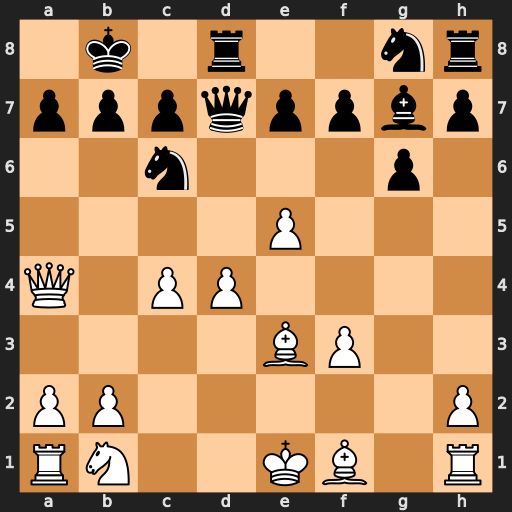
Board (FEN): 1k1r2nr/pppqppbp/2n3p1/4P3/Q1PP4/4BP2/PP5P/RN2KB1R
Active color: w
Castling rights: KQ
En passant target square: -
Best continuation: d5 Nd4 Qxd7